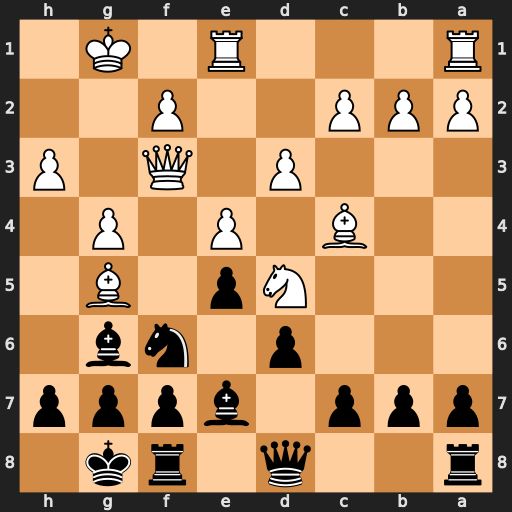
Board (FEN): r2q1rk1/ppp1bppp/3p1nb1/3Np1B1/2B1P1P1/3P1Q1P/PPP2P2/R3R1K1
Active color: b
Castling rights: -
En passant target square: -
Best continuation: Nxd5 Bxe7 Nxe7